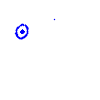
Particle: proton